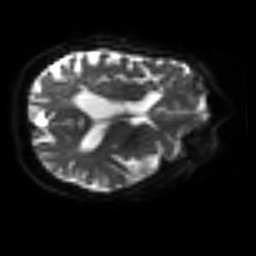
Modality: sbref
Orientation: axial
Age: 64
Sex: male
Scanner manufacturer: siemens
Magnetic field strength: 3 T
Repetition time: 3.2 s
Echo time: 0.081 s